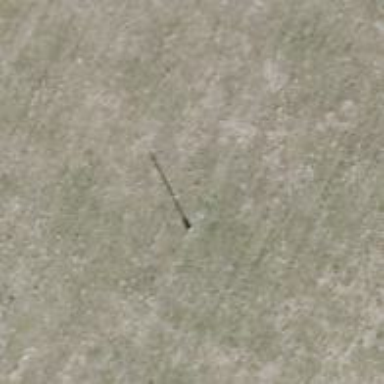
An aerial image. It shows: Power pole.